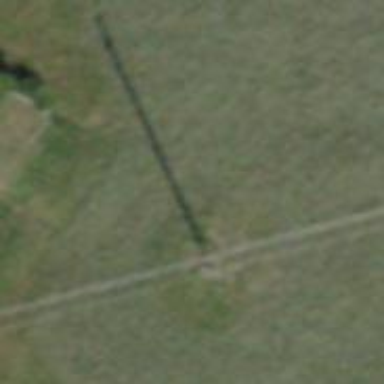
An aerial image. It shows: Power pole.